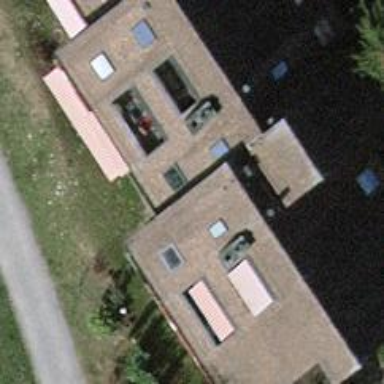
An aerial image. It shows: Building with pitched roof.